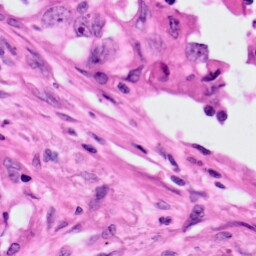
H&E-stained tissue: Lung